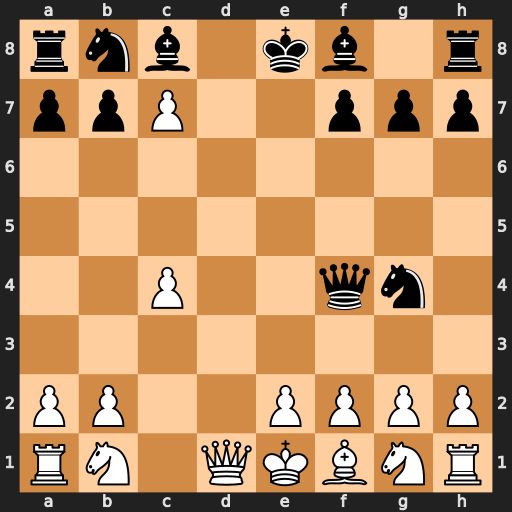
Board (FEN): rnb1kb1r/ppP2ppp/8/8/2P2qn1/8/PP2PPPP/RN1QKBNR
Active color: w
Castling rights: KQkq
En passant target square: -
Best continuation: Qd8#